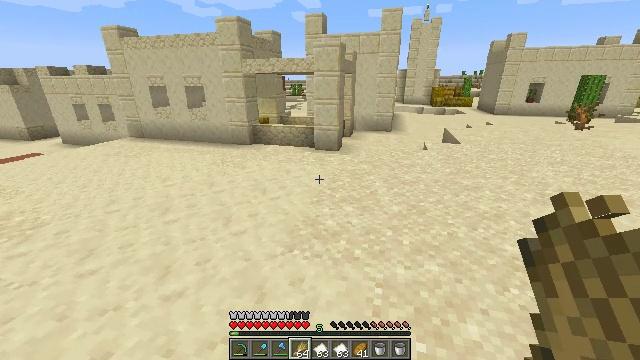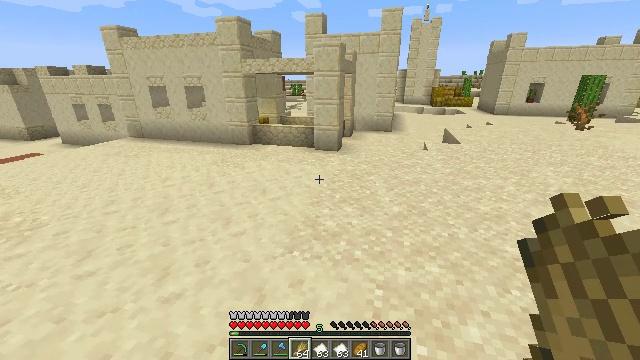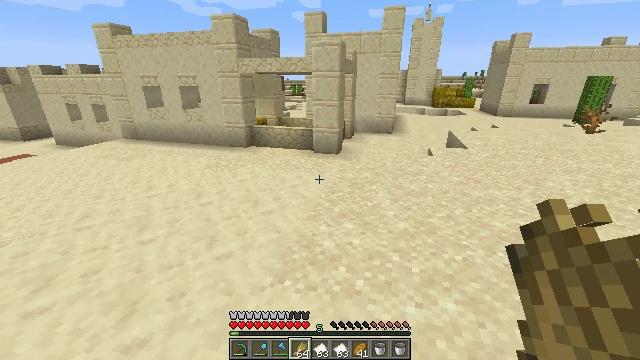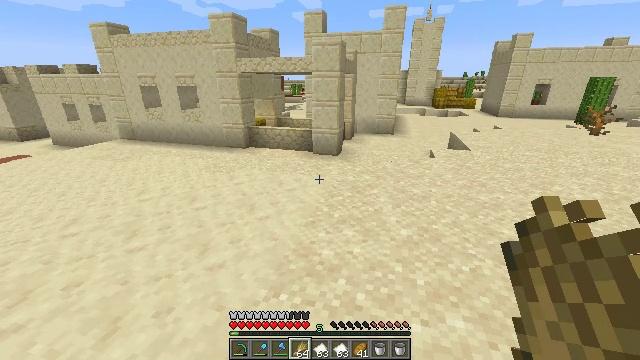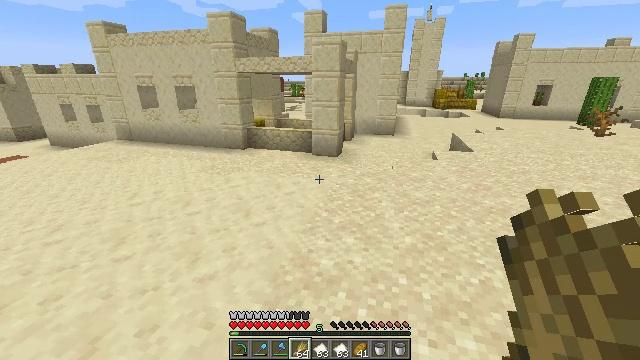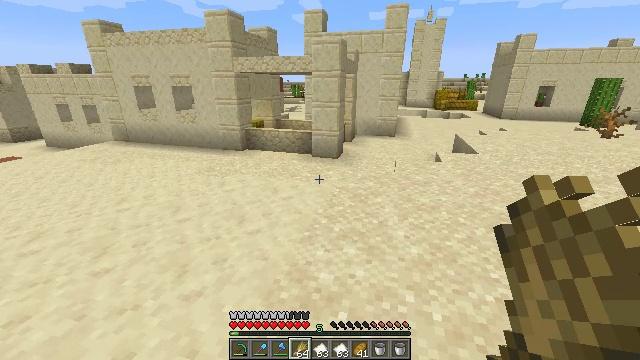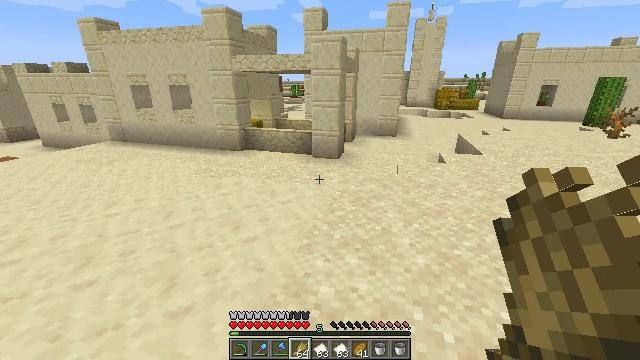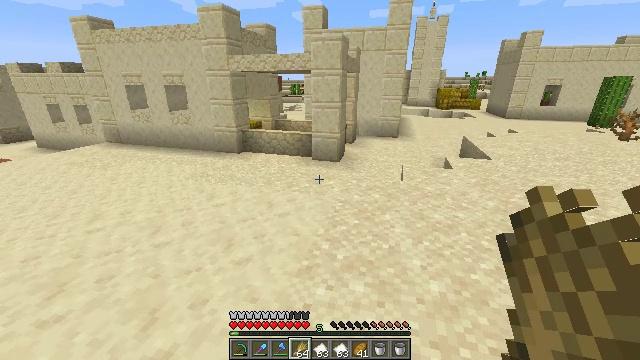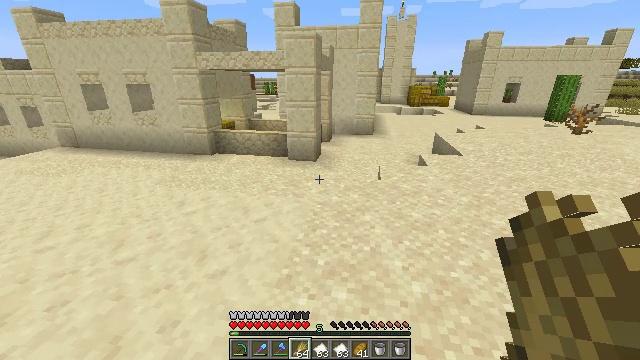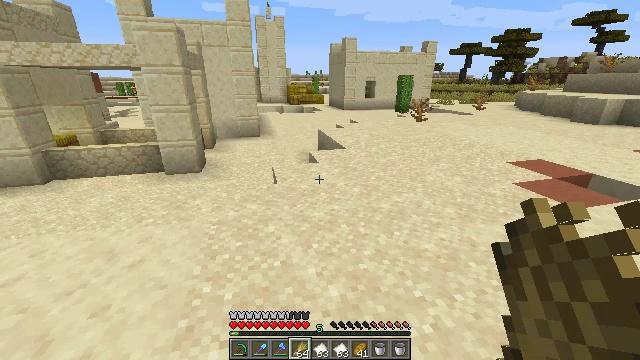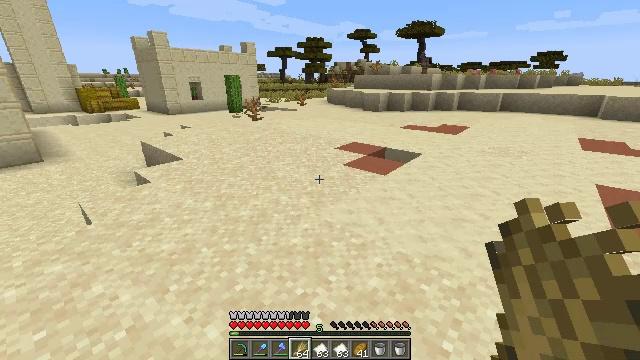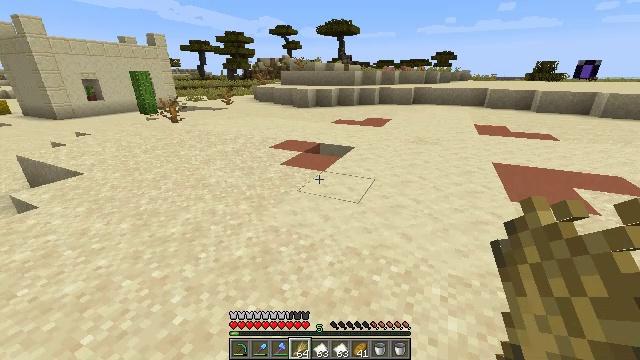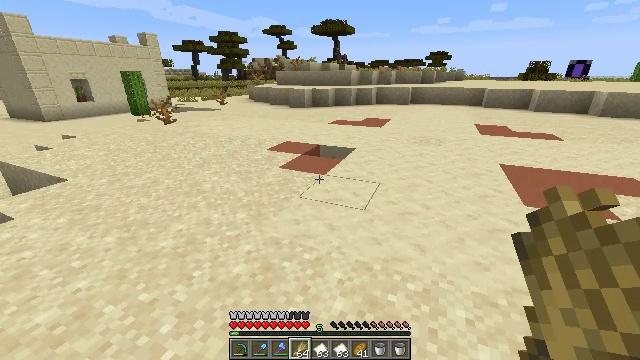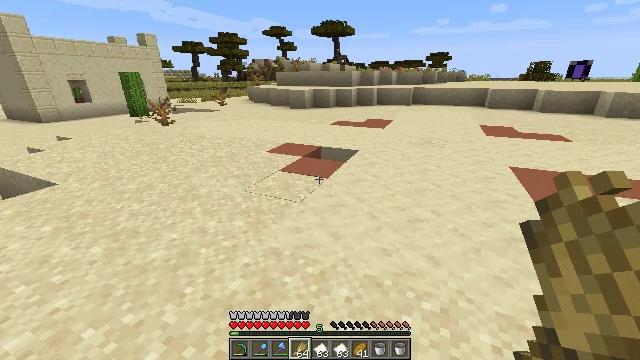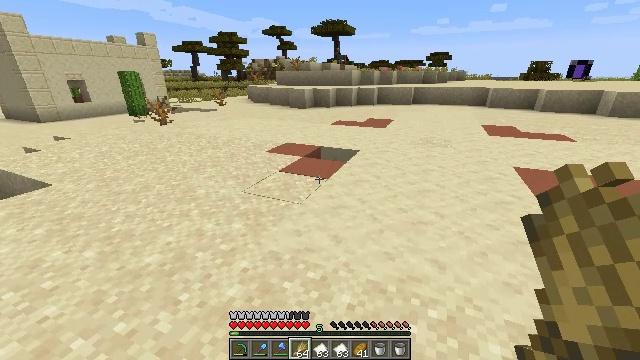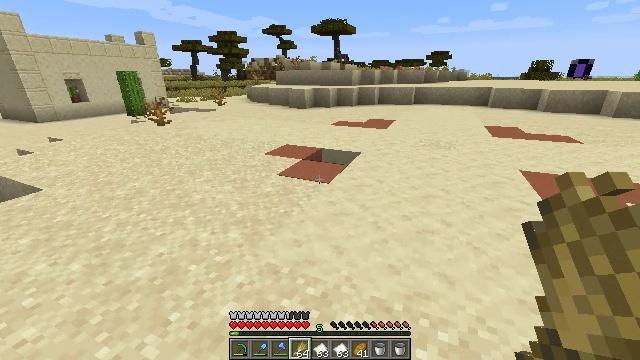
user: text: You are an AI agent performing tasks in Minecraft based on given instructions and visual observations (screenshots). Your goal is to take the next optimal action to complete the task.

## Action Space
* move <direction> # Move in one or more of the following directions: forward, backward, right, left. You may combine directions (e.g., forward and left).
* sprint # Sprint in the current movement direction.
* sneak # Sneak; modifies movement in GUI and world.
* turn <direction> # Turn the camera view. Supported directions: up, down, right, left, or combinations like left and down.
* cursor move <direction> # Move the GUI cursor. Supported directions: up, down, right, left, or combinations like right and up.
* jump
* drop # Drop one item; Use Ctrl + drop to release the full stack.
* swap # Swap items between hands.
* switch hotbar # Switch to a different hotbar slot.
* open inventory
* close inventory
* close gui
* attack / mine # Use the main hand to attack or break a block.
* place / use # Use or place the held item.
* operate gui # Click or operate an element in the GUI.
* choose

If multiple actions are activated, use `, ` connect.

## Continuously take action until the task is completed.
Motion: motion action
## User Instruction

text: Hold left click to mine smooth sandstone.
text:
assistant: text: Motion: move forward
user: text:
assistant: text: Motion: move forward
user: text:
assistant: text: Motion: move forward
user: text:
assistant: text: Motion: move forward
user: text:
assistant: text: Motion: move forward
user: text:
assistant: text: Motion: move forward
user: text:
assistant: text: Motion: move forward
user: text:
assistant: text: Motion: move forward, turn right
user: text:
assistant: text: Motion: move forward, turn right
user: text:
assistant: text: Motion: move forward, turn right
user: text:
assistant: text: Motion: move forward, turn right
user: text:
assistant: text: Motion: move forward, turn right
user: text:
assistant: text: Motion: move forward
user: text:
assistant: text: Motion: move forward
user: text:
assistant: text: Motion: move forward
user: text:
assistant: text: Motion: move forward
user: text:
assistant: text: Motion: move forward
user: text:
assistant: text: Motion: move forward
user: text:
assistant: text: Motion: move forward
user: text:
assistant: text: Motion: move forward
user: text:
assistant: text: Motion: move forward
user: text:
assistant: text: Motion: move forward and move left
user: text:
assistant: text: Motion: move forward and move left
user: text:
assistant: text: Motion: move forward and move left
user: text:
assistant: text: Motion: move forward and move left, turn right
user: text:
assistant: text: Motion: move forward and move left
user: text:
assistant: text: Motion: move forward and move left
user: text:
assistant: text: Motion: move forward and move left, turn down
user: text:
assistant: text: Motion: move forward and move left, turn right and down
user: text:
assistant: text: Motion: move forward and move left, turn right and down